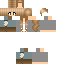
A female human skin with medium skin, wearing blonde long hair dressed in a blue tshirt and brown pants, featuring a closed mouth.